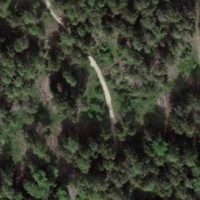
EUNIS habitat code: 43
Species observed at this site:
Sambucus racemosa
Sorbus aucuparia
Fragaria vesca